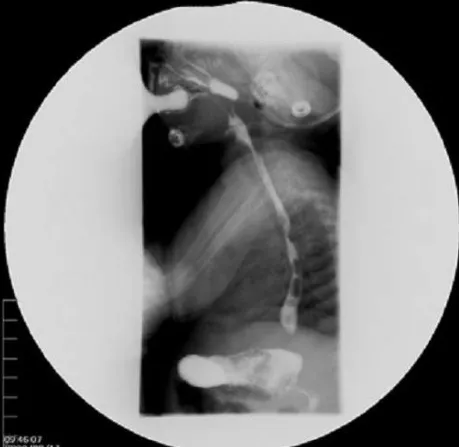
Upper gastrointestinal series; arrow shows compression effect on posterior aspect of esophagus at the level of aorta arc suggestive of aberrant right subclavian artery.
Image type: radiology (x_ray)